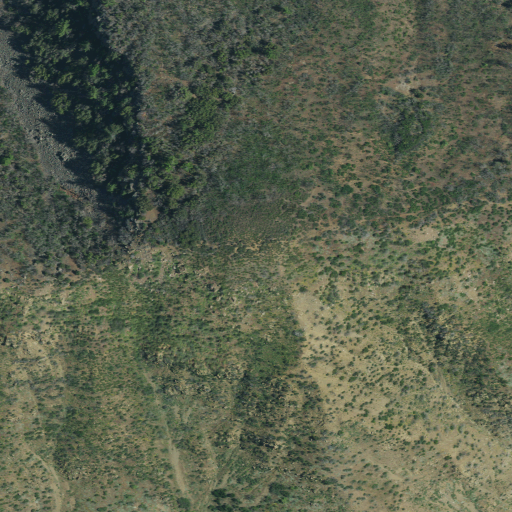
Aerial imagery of ridge(s) in California named Santa Paula Ridge containing grassland, shrub, and mixed forest